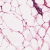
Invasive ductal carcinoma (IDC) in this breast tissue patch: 0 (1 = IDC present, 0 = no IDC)